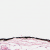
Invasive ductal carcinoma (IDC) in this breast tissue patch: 0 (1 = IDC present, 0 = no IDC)